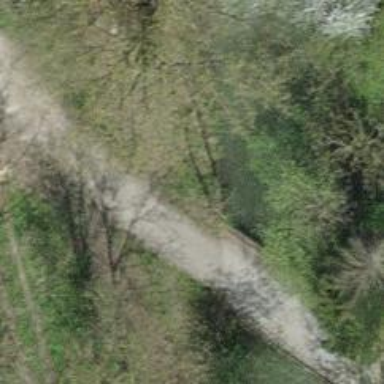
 crossing bridge. The road surface is ground with grade3 track type."